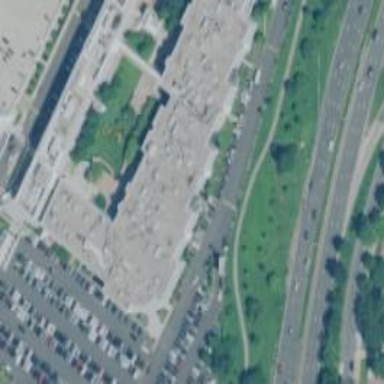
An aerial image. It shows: Building.